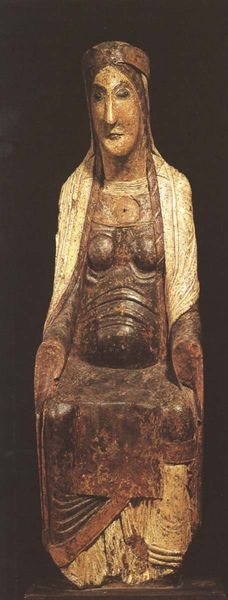
Titel: Notre-Dame-de-Bon-Espoir
Standort: Dijon, Notre-Dame (EU - F)
Schlagwörter: hand, kopf, schatten, weiß, braun, brust, busen, frau, holz, licht, mund, nase, rot, schleier, tuch, beige, arme, augen, falten, gesicht, hände, figur, gewand, haare, sitzend, mutter, gotik, krone, skulptur, statue, farbe, sitzende, bauch, plastik, schwanger, sitzfigur, fragment, gotisch, mittelalter, gefasst, maria, madonna, schwangere, muttergottes, busne, koipf, sbauch